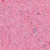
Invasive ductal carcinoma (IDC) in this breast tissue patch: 0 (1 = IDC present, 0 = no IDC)